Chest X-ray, AP view. Patient: 58 years old, sex F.
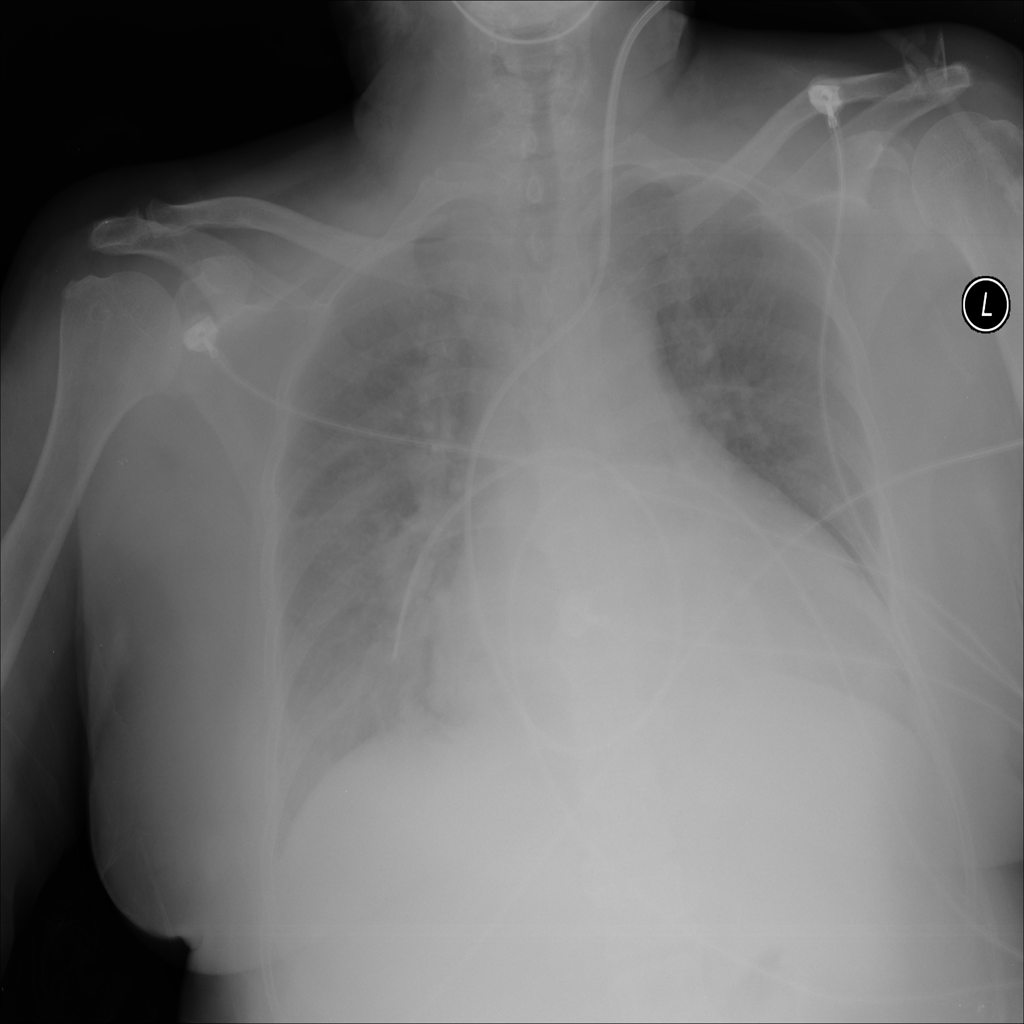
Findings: Edema